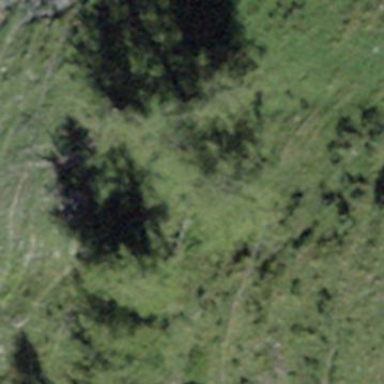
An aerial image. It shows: Forest area.